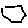
Label: hexagon